Aerial crown-view tile of a tropical tree (Barro Colorado Island, Panama), acquired 20240716:
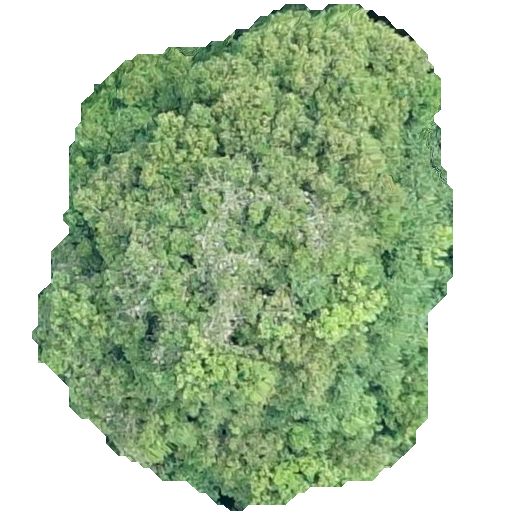
Species: Prioria copaifera
GBIF accepted scientific name: Prioria copaifera
Crown area: 254.011 m²